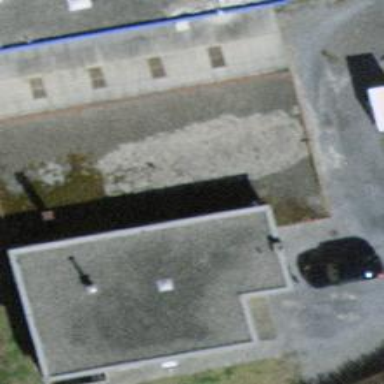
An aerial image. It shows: Commercial building.